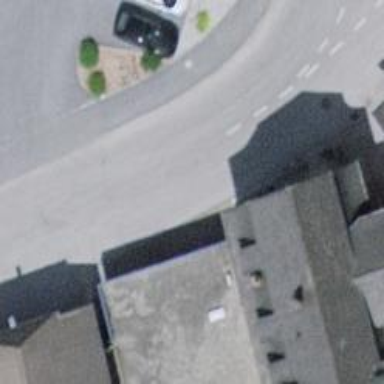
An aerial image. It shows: Residential road with asphalt surface. There is sidewalk on the left side.